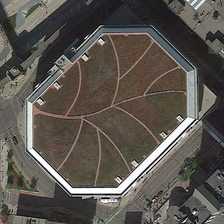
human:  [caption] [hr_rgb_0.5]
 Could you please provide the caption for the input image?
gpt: several buildings are near a large center building .

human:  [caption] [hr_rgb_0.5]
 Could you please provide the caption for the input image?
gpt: several buildings are near a large center building .

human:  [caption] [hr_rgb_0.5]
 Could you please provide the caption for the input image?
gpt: several buildings are near a large center building .

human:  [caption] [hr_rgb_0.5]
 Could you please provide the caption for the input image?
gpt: several buildings are near a large center building .

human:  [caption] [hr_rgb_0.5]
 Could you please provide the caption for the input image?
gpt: several buildings are near a large center building .